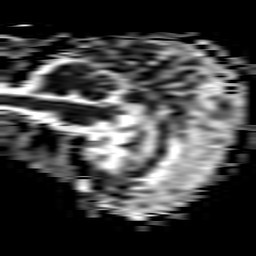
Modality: ADC
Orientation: sagittal
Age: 81
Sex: male
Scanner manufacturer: philips
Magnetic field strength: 3 T
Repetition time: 3.339 s
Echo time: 0.076 s